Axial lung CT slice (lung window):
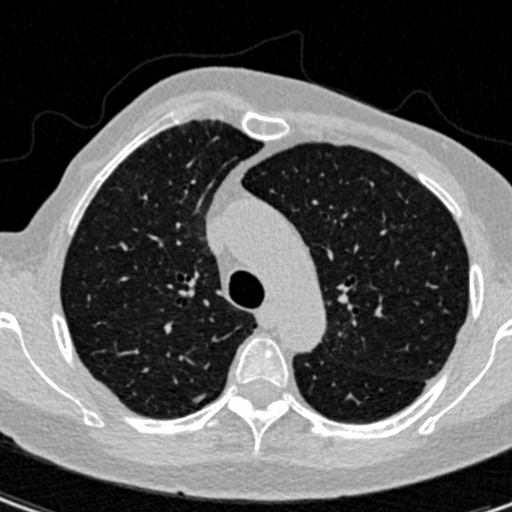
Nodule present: no